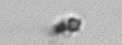
Label: detritus